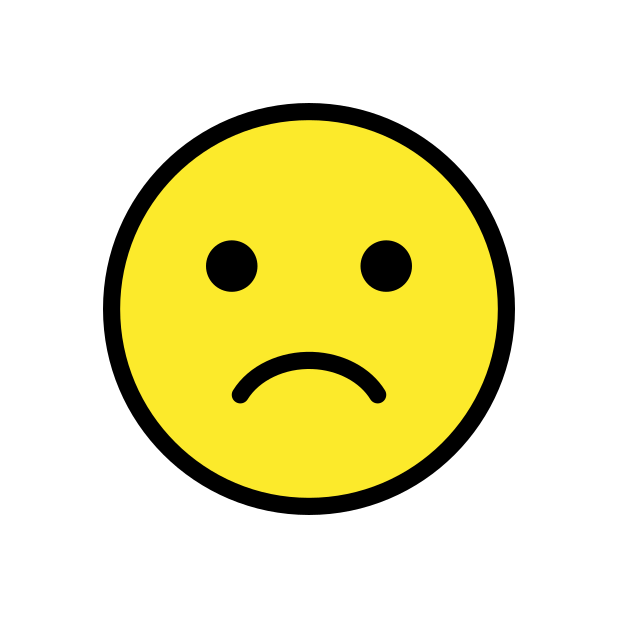
slightly frowning face